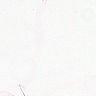
Metastatic tissue present: no